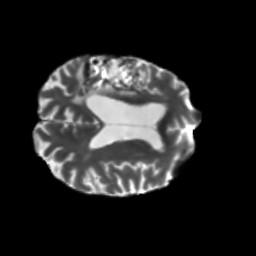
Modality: T2w
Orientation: axial
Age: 55
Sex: male
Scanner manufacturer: siemens
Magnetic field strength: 3 T
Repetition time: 5.47 s
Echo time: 0.0854 s